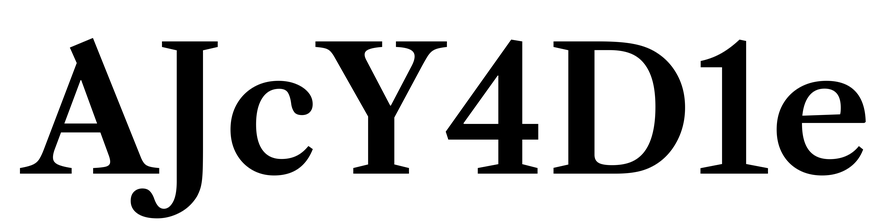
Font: LibreCaslonText_SemiBold